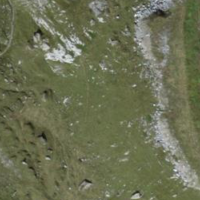
EUNIS habitat code: 23
Species observed at this site:
Arnica montana